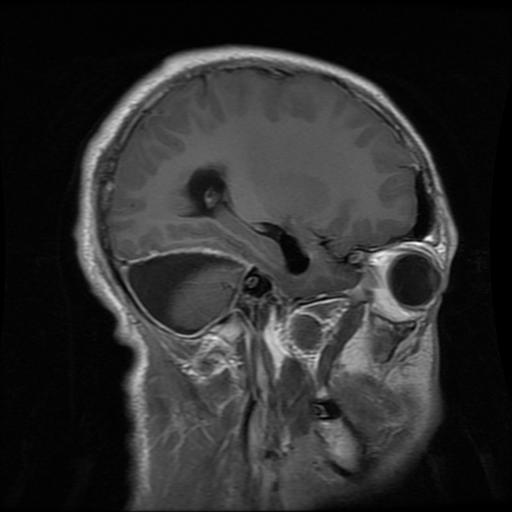
Label: glioma